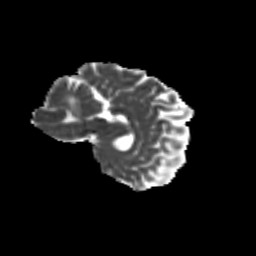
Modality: MD
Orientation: sagittal
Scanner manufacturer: siemens
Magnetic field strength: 3 T
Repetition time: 9.2 s
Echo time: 0.084 s